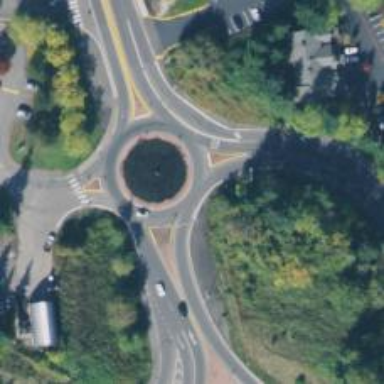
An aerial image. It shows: Secondary road around roundabout.